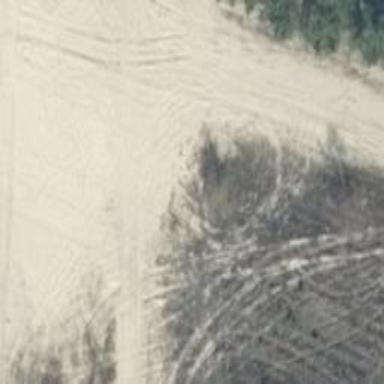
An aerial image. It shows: Natural area covered with sand.